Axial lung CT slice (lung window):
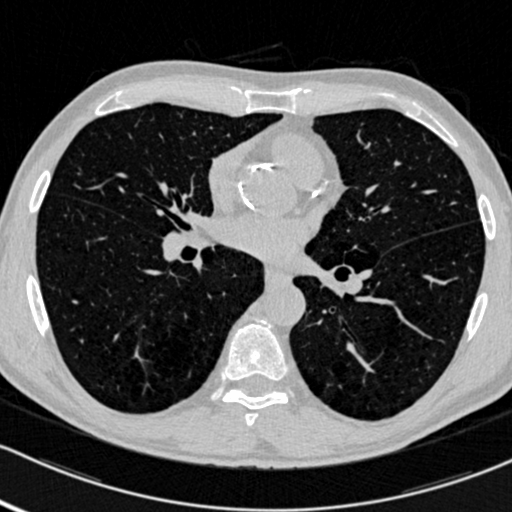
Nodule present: no